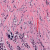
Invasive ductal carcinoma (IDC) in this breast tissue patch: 1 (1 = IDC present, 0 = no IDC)